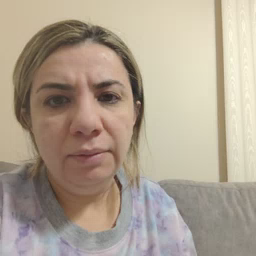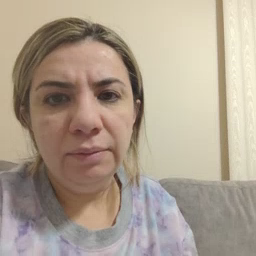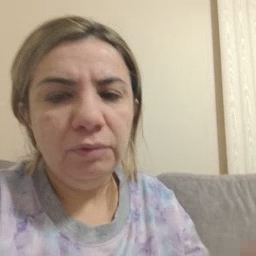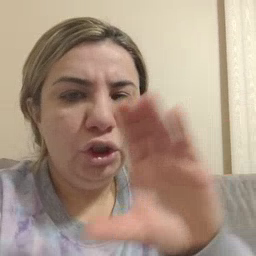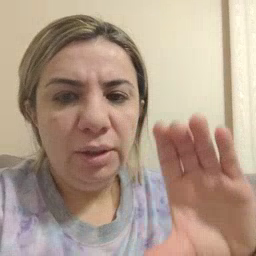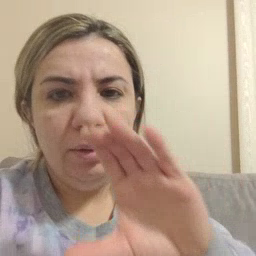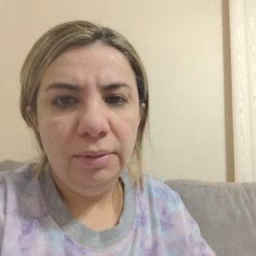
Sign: chocolate